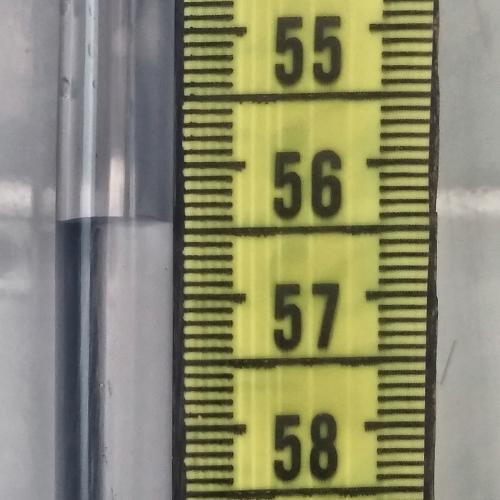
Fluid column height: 56.4 cm